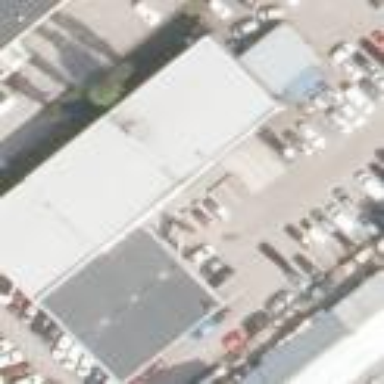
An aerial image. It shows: Commercial building.